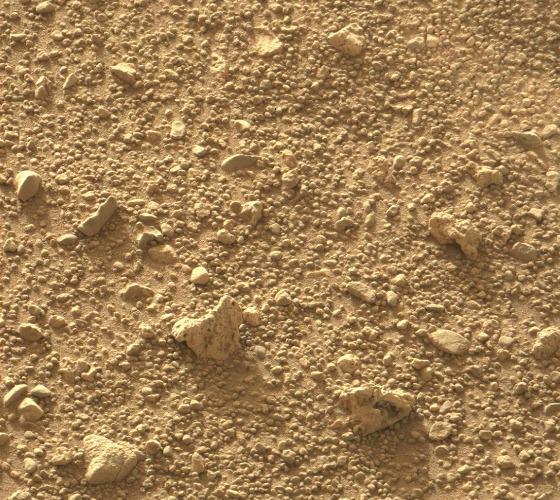
Terrain classes present: Gravel / Sand / Soil, Rock, Shadow